Aerial crown-view tile of a tropical tree (Barro Colorado Island, Panama), acquired 20250512:
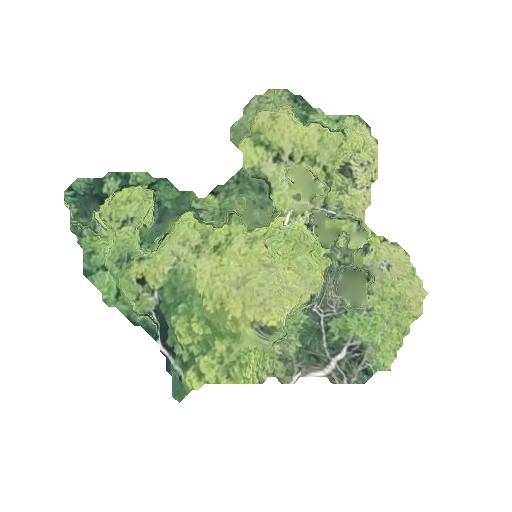
Species: Terminalia amazonia
GBIF accepted scientific name: Terminalia amazonica
Crown area: 99.485 m²